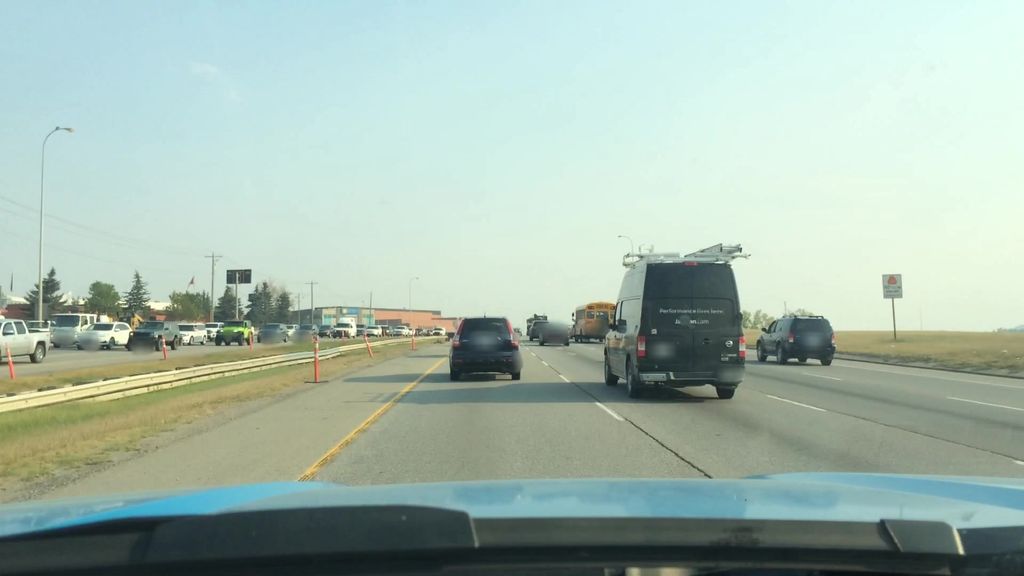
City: calgary